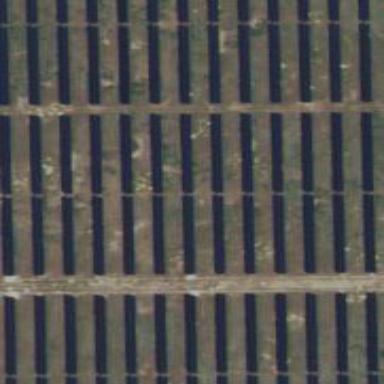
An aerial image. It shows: Solar photovoltaic panel generator.